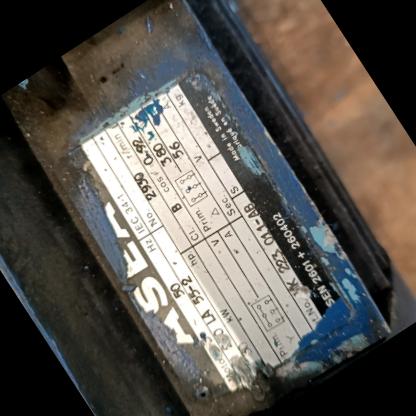
Klasa: tabliczka-znamionowa